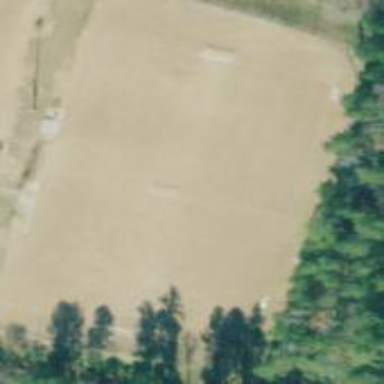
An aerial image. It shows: Soccer pitch for leisure land activities.